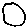
Label: circle